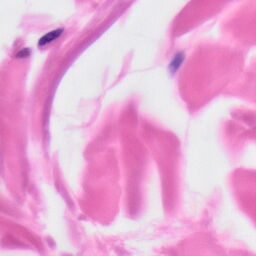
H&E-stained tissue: Skin